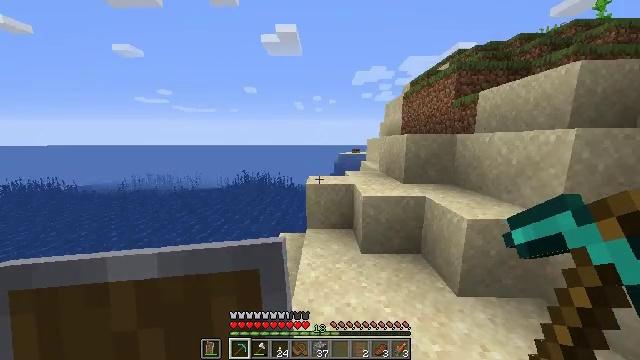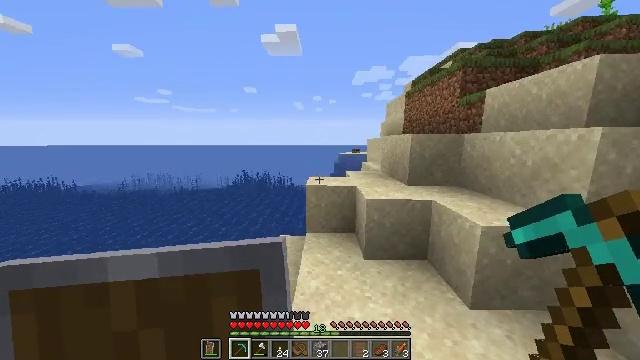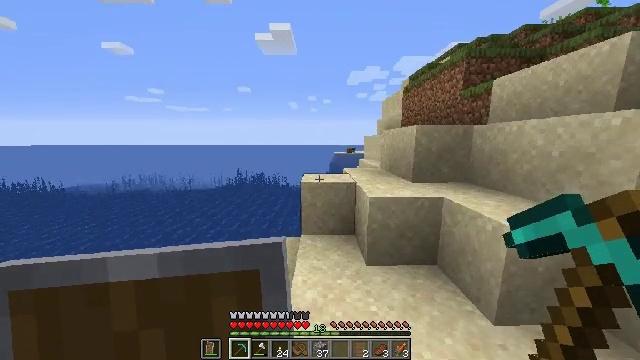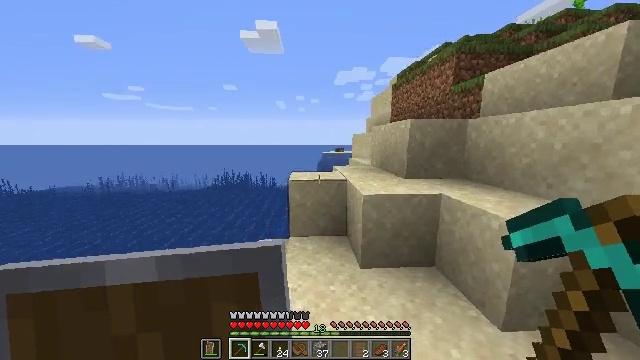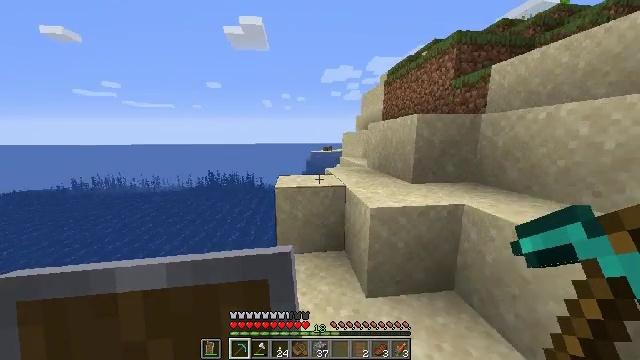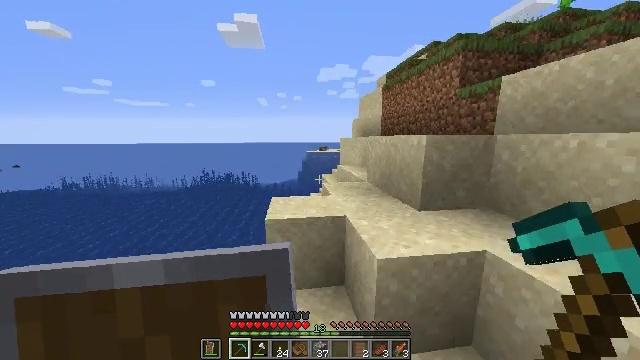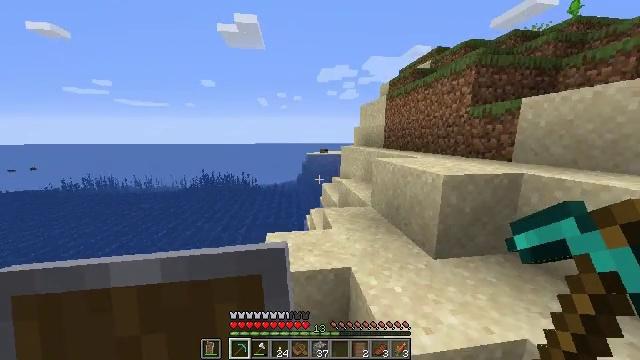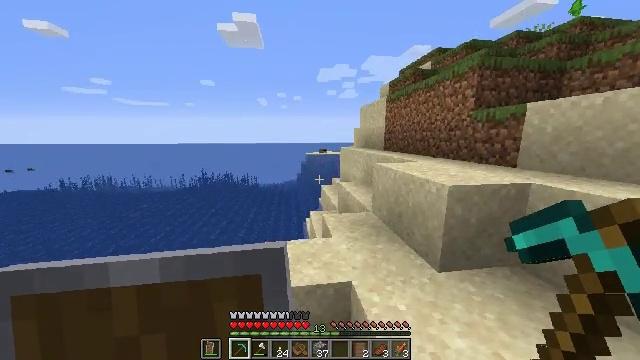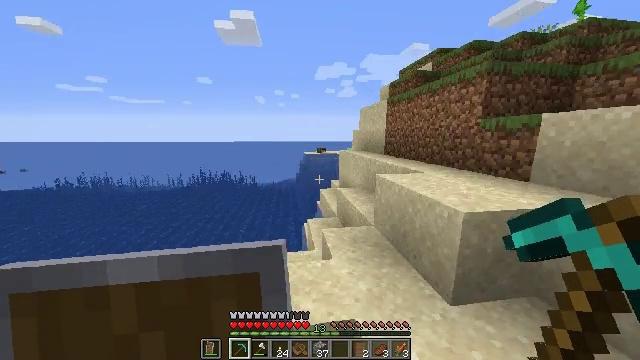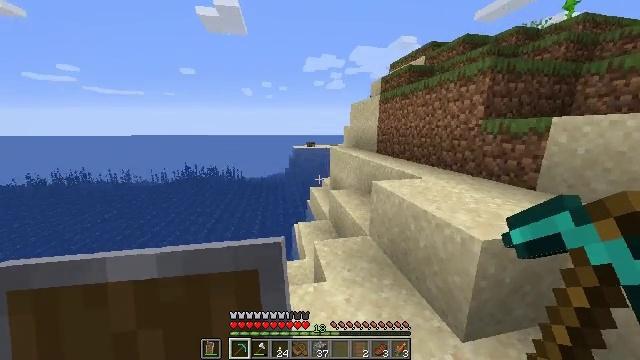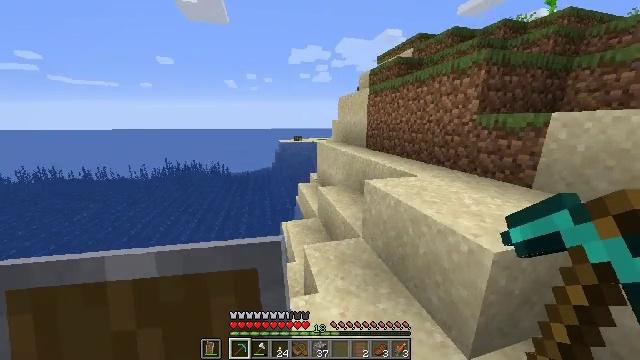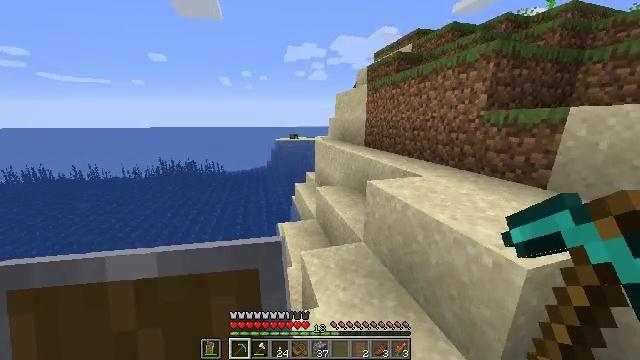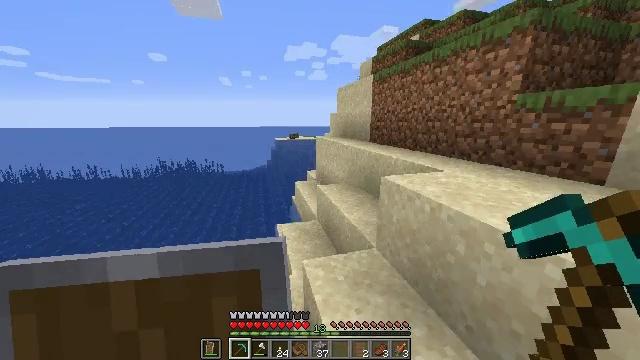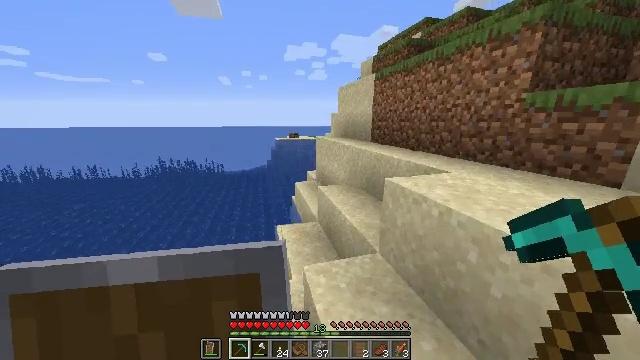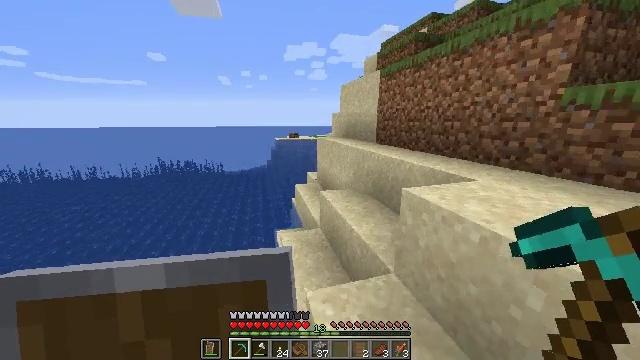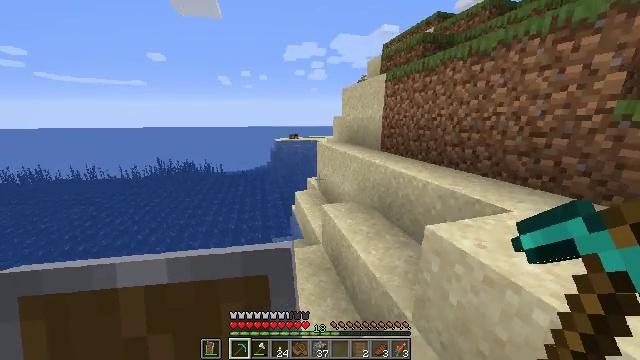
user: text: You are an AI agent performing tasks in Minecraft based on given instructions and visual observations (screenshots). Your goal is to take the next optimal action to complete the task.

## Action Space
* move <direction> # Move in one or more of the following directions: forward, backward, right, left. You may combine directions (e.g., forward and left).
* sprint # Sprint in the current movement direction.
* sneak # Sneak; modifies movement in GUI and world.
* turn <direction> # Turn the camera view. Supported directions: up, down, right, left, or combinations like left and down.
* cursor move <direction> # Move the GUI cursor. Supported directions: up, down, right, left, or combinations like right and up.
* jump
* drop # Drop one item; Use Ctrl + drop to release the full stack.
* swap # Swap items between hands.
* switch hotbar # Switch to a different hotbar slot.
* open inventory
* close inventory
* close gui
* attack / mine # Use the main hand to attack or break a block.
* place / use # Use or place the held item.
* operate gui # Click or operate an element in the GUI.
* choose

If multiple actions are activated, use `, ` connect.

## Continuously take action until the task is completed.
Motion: motion action
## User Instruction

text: Craft a diamond shovel with materials at the crafting table.
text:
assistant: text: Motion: move forward, sprint
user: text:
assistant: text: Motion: move forward, sprint, turn right
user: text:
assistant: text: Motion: move forward, sprint, turn right
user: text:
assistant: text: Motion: move forward, sprint, turn right
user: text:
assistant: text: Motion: move forward, sprint, turn right, jump
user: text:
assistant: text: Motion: move forward, sprint, jump
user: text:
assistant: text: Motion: move forward, sprint, jump
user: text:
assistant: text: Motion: move forward, sprint, jump
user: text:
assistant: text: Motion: move forward, sprint, turn right and down, jump
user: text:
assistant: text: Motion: move forward, sprint, turn right and down, jump
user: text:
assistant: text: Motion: move forward, sprint, turn right, jump
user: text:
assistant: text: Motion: move forward, sprint, jump
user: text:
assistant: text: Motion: move forward, sprint, jump
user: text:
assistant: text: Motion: move forward, sprint, jump
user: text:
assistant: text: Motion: move forward, sprint, jump
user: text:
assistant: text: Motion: move forward, sprint, jump
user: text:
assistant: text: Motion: move forward, sprint, jump
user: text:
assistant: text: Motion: move forward, sprint, jump
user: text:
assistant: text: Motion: move forward, sprint, jump
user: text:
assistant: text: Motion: move forward, sprint, jump
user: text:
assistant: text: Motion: move forward, sprint, jump
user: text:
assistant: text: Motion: move forward, sprint, jump
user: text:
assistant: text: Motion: move forward, sprint, jump
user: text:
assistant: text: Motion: move forward, sprint, jump
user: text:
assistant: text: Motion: move forward, sprint, jump
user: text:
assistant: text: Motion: move forward, sprint, jump
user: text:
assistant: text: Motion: move forward, sprint, jump
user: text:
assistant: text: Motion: move forward, sprint, jump
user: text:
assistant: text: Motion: move forward, sprint, jump
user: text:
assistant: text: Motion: move forward, sprint, jump